Question: I want to add an embossed border for the TableRow and LinearLayout like below. How can I add it?

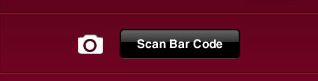
Answer: you can use this type of row or simply between two rows:
'''
<View
android:layout_height="2dip"
android:background="#ABABAB"
/>
'''